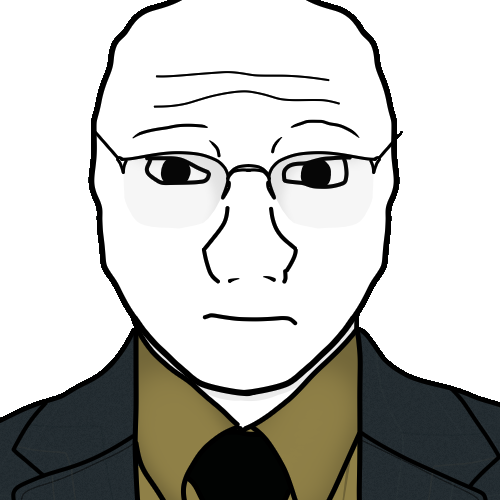
Label: 5_Front_Wojak